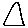
Label: triangle